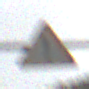
Verkehrszeichen: Gefahrenstelle
Umgebung: Outdoor, Nature
Tageszeit: Midday
Wetter: Overcast
Licht: Natural
Jahreszeit: NotSpecified
Kontrast: LowContrast